Question: I'm trying to set up my EF Model. I have 2 tables: Posts and Comments. I right clicked and added an association and I see a new column was generated "PostPostID". Is this necessary? Can I delete it? When I do, I get this error: There is no property with name 'PostsPostID' defined in type referred by Role 'Comments'.Thank you.
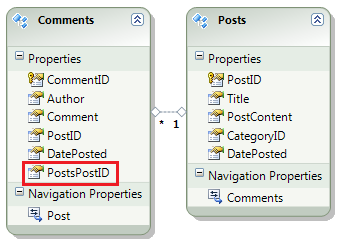
Answer: That column was added as Foreign Key to your association but you probably already have foreign key as part of the entity - 'PostID'. You will need to <URL> for the new association.